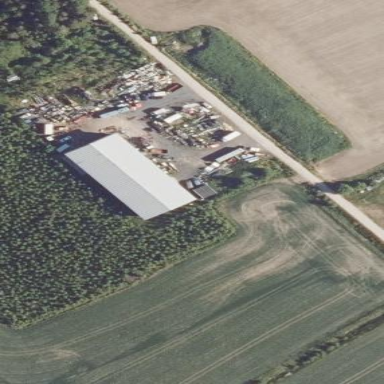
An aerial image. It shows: Farmyard area.